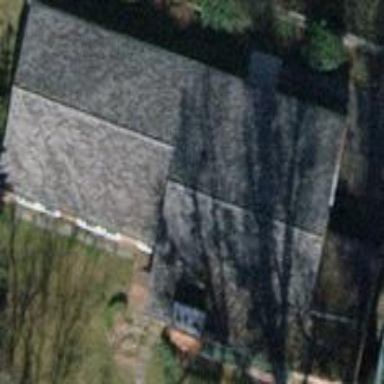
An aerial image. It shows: Building with tiled roof.